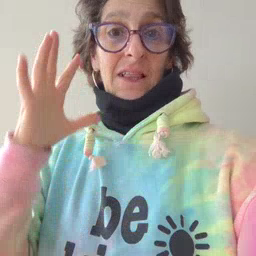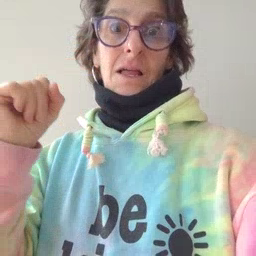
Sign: loud